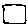
Label: square